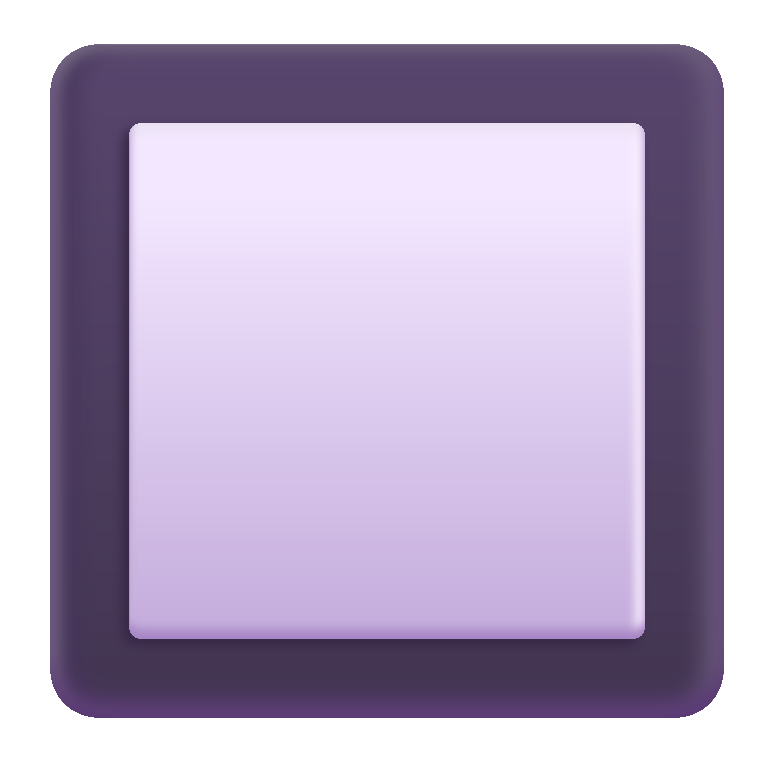
black square button color